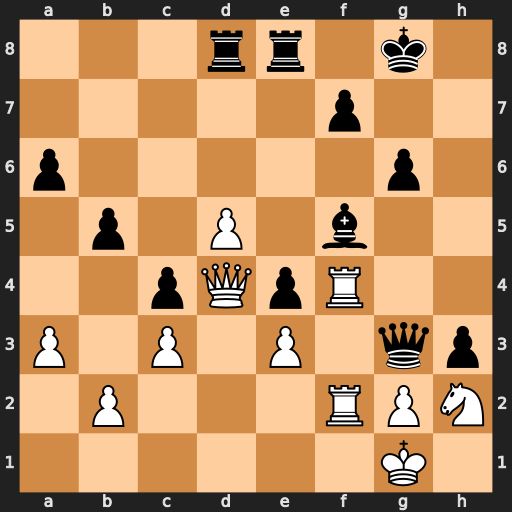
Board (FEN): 3rr1k1/5p2/p5p1/1p1P1b2/2pQpR2/P1P1P1qp/1P3RPN/6K1
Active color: w
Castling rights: -
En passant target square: -
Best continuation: Qf6 Rxd5 Rh4 Qxh4 Qxh4